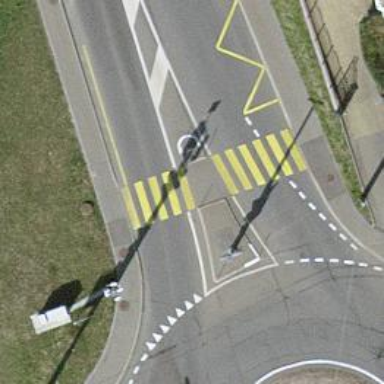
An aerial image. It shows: Marked crossing with pedestrian island.